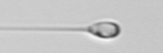
Label: Asterionellopsis_glacialis